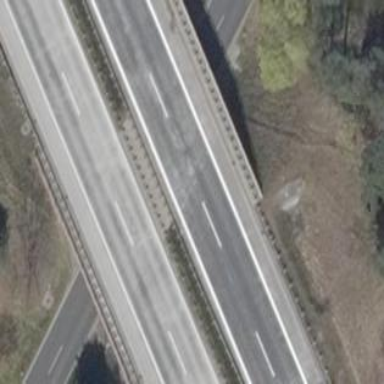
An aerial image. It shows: Bridge with beam structure.